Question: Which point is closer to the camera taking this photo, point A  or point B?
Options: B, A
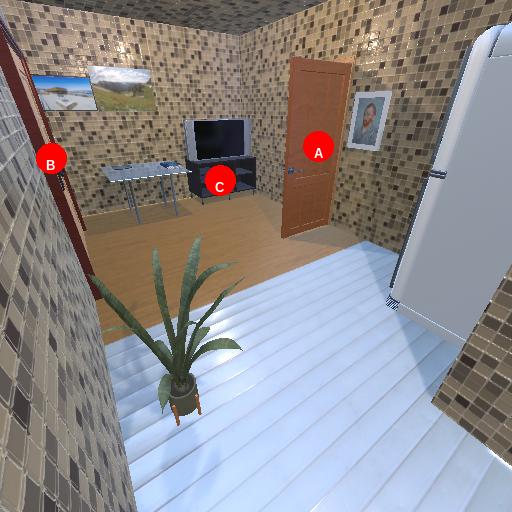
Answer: B